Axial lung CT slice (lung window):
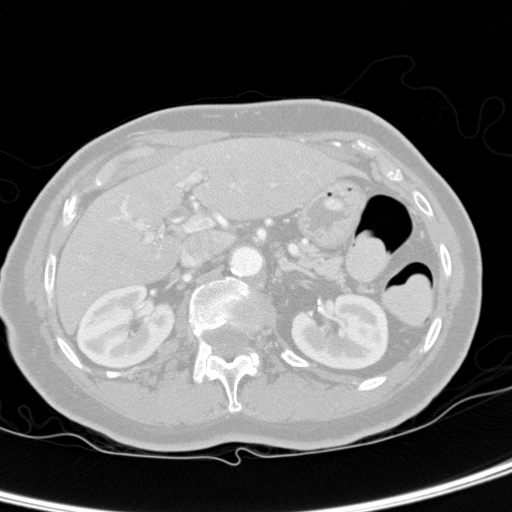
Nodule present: no